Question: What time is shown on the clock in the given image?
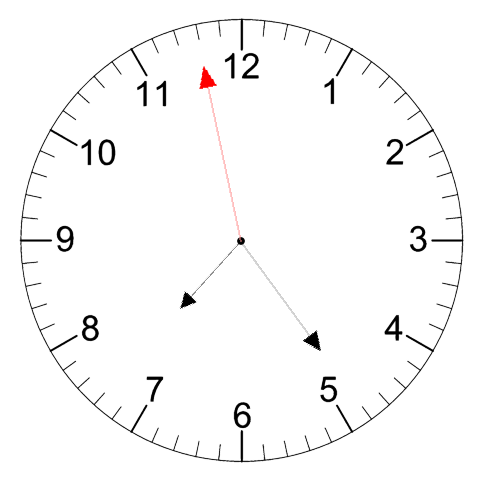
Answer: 07:23:58